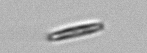
Label: pennate